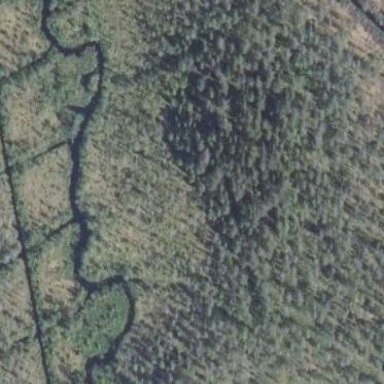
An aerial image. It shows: Woodland with needle-leaved trees.